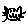
Label: cat